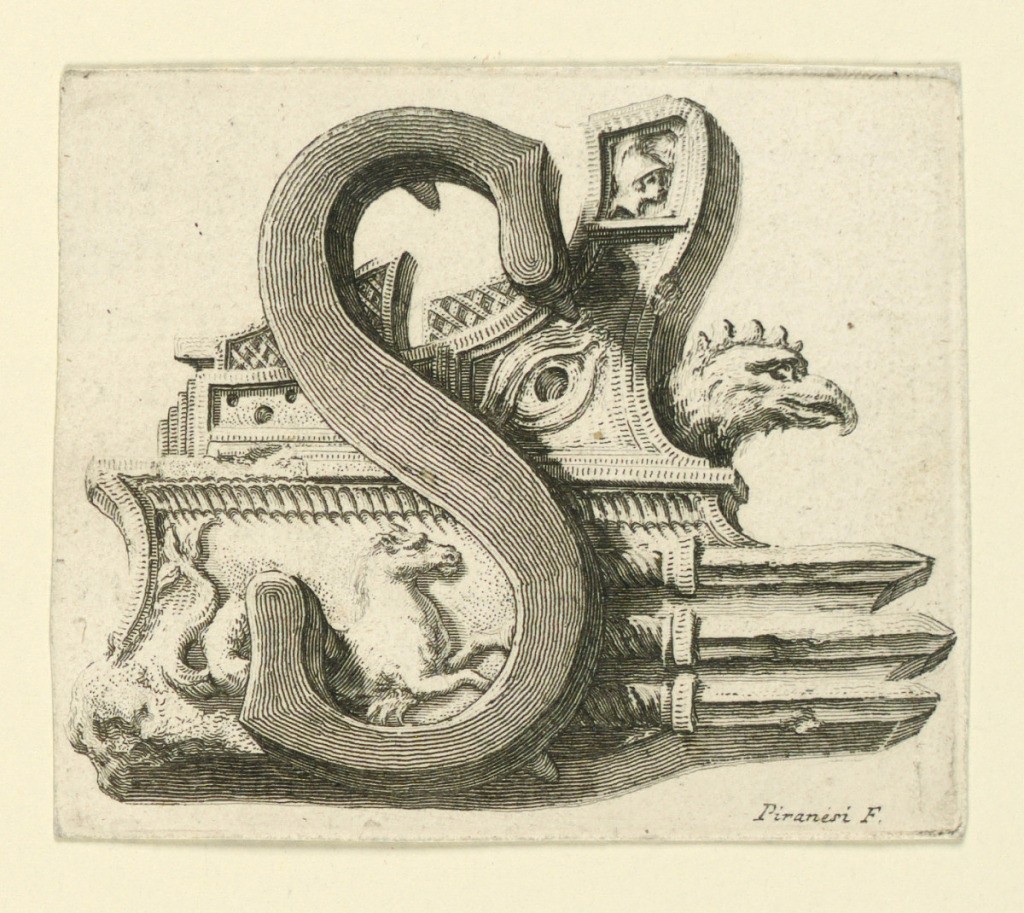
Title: Etching. Figural letter. Capital S.
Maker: Giovanni Battista Piranesi, Italian, 1720–1778
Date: ca. 1770
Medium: Etching
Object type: Print
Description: Shown against the prow of a Roman warship.